Question: Given a description of the three-view drawing of a solid figure, find the maximum number of small cubes that the solid figure can be composed of when the three-view constraints are met.
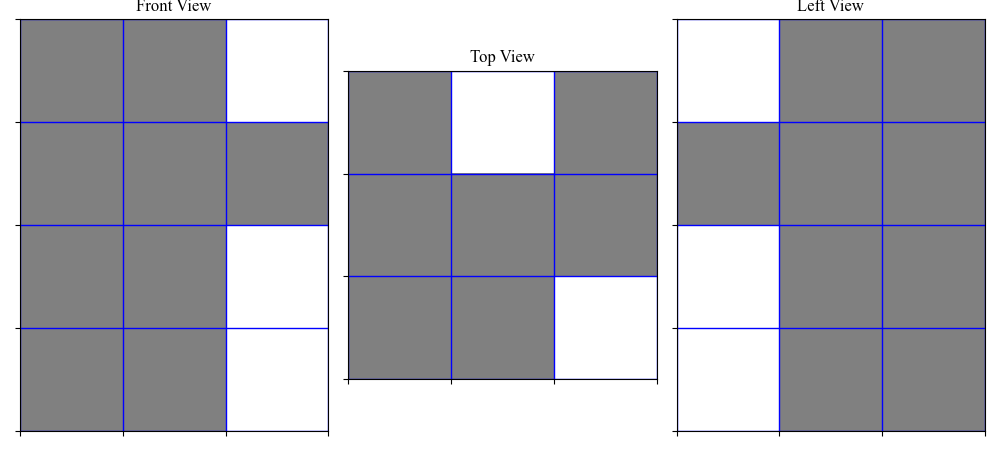
Answer: 19